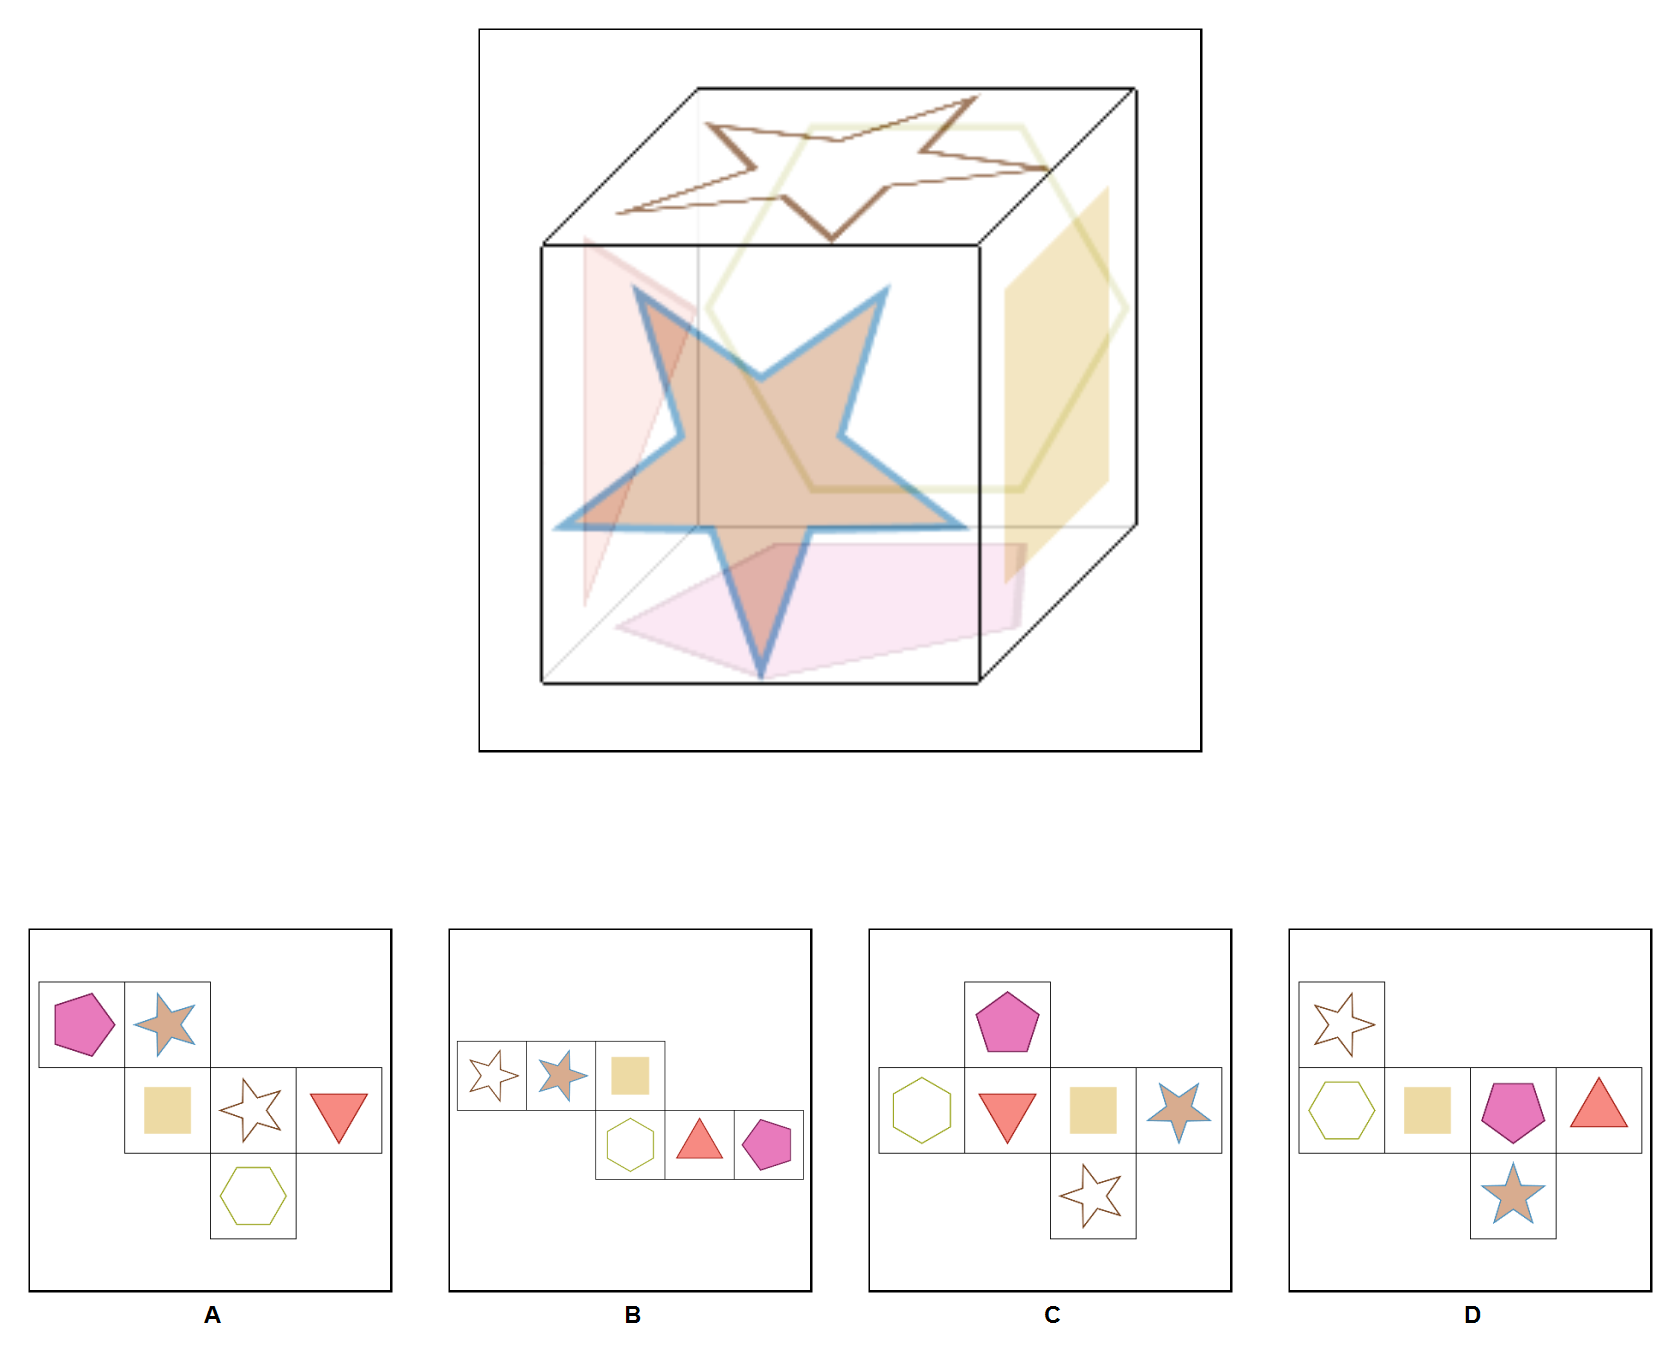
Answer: A